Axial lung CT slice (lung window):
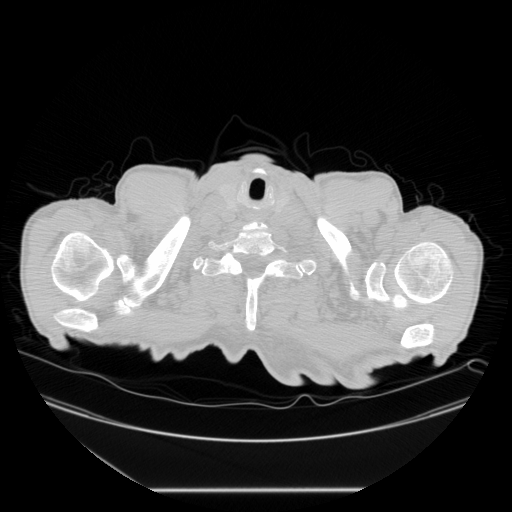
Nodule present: no